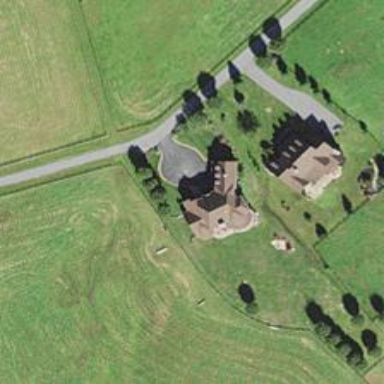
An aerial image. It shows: Driveway.